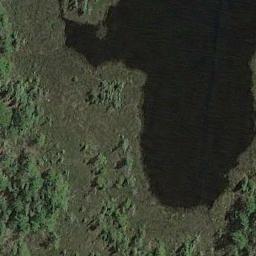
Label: wetland